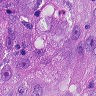
Metastatic tissue present: yes